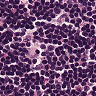
Metastatic tissue present: no